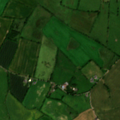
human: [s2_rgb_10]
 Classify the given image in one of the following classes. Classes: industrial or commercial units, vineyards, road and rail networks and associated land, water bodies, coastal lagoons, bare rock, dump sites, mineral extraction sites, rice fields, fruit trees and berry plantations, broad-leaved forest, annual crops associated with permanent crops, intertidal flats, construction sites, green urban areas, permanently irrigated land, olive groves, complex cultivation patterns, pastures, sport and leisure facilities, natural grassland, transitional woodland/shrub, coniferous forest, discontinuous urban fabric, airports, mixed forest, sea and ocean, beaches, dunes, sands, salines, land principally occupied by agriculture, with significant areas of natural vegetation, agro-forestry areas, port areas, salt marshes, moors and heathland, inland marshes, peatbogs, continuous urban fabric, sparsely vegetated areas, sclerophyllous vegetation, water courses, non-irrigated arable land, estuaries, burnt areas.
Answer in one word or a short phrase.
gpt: non-irrigated arable land, pastures